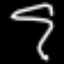
Label: squiggle